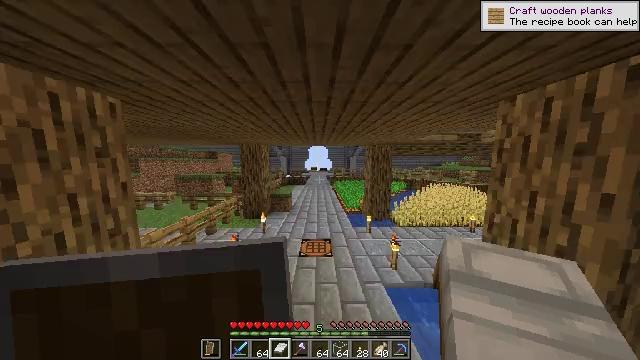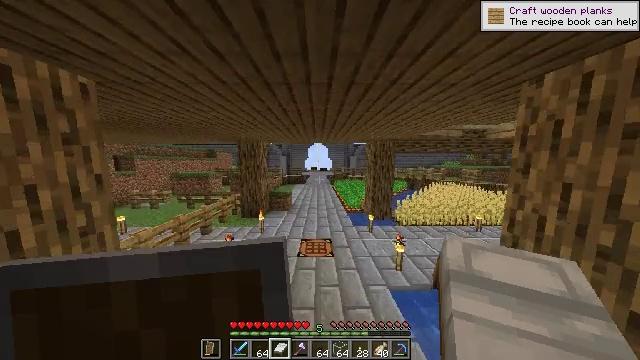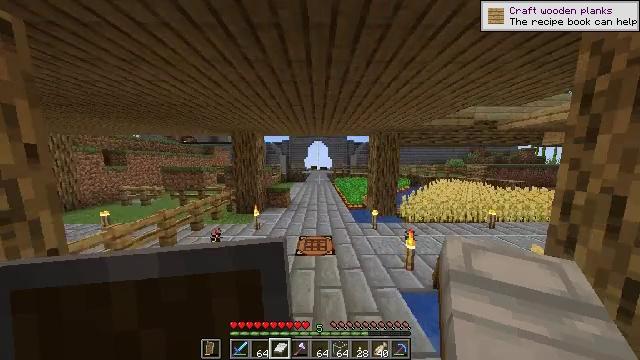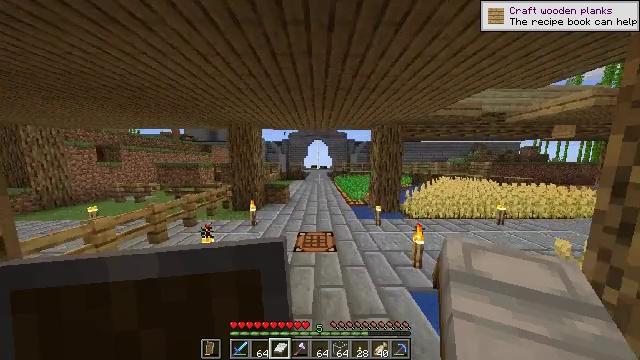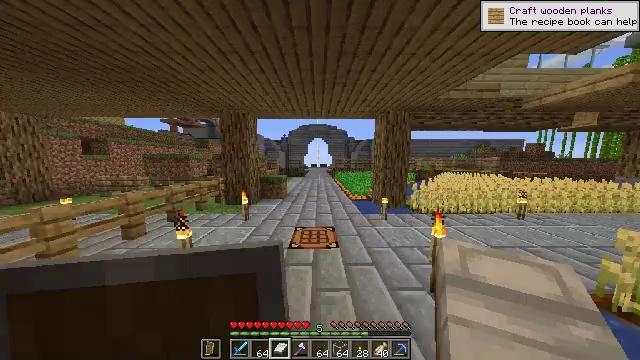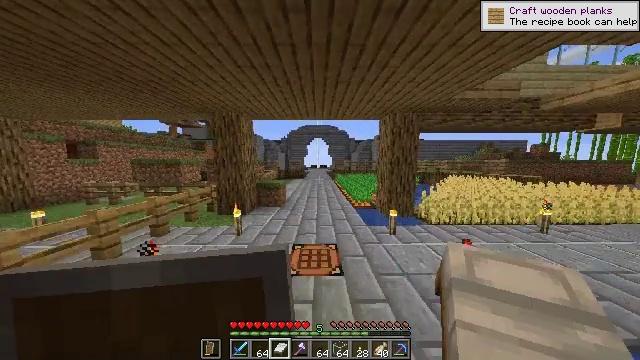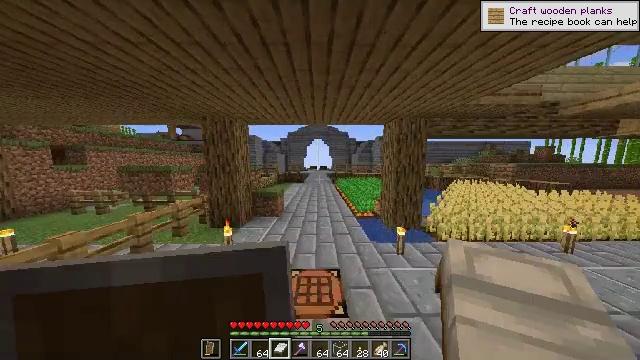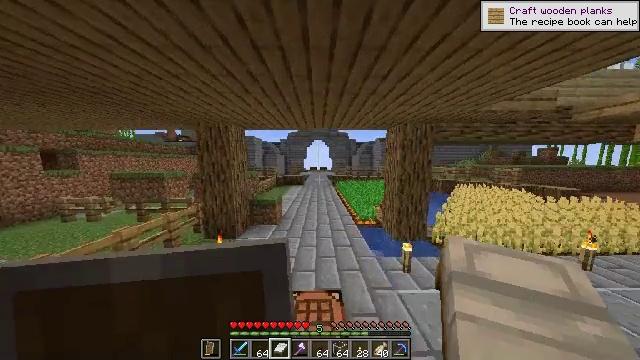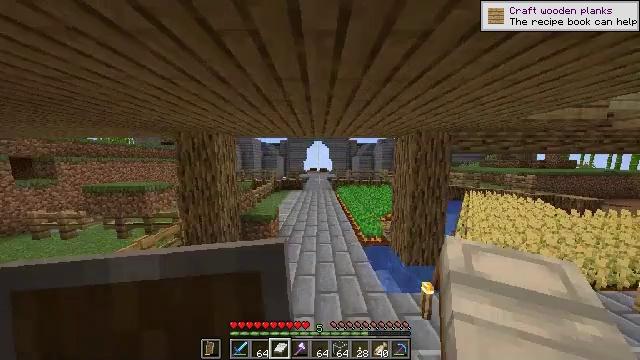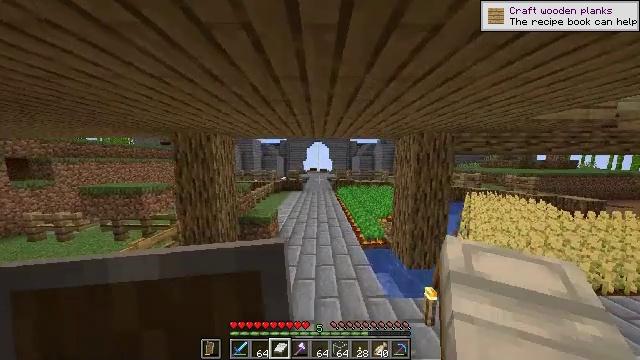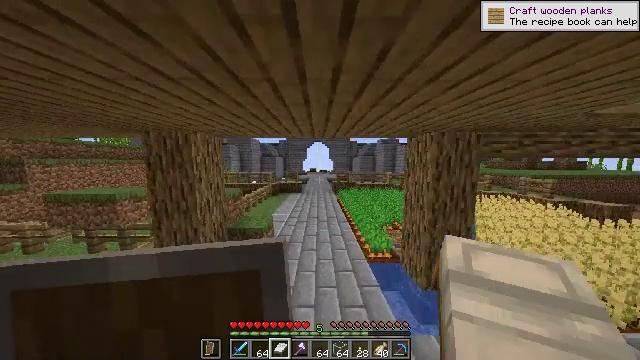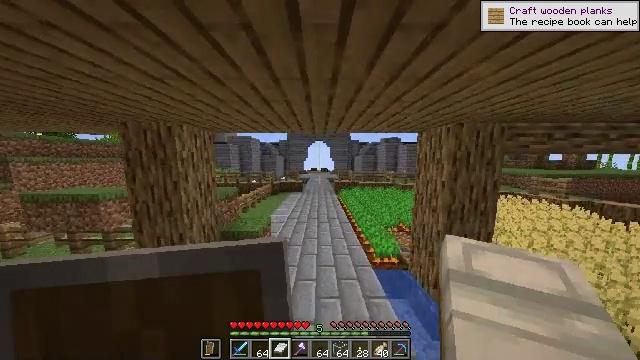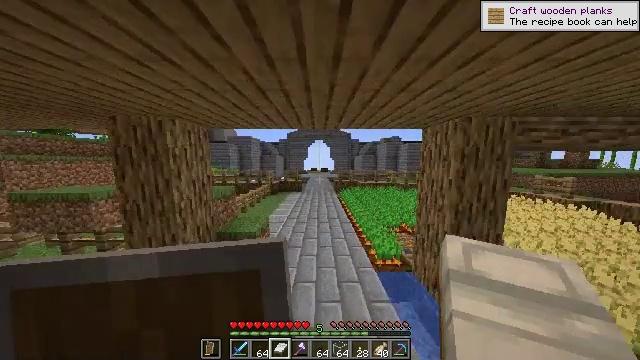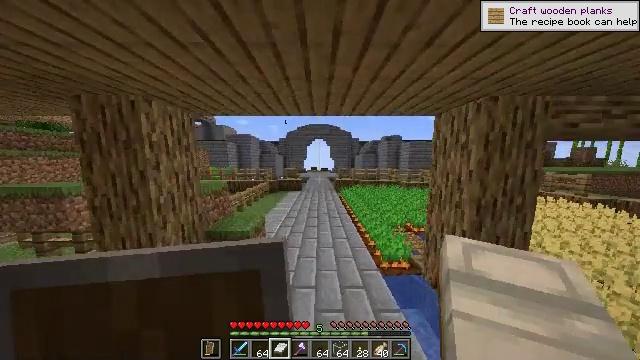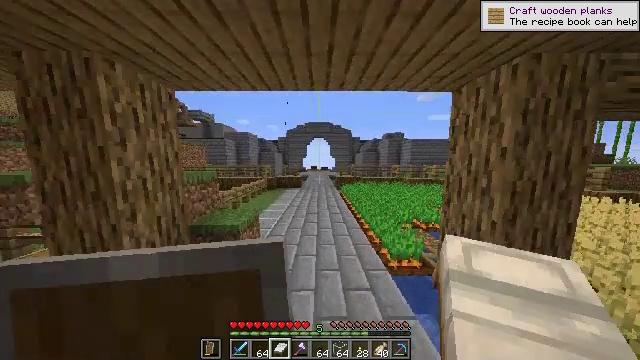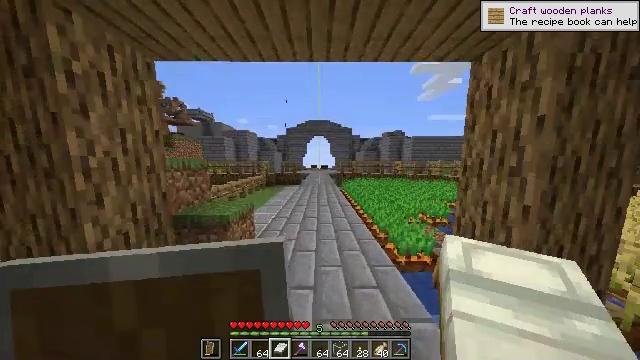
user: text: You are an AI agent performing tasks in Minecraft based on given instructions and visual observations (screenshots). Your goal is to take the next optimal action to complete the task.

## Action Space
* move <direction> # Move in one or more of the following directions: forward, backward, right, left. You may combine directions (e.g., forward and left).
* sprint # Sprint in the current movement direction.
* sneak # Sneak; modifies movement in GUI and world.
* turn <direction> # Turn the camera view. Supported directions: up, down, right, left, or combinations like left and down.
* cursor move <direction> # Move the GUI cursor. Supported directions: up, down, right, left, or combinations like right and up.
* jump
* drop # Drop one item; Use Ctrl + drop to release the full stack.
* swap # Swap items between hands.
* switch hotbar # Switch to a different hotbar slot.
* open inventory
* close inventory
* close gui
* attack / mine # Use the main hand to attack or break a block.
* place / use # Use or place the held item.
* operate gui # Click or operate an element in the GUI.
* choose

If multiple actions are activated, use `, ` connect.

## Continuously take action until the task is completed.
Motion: motion action
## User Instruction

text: Create iron bars from iron ingots in the crafting table.
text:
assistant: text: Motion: move forward, jump
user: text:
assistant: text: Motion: move forward, jump
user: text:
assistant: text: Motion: move forward, jump
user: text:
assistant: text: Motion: move forward, jump
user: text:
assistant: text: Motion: move forward, jump
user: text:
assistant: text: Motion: move forward, jump
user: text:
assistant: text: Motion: move forward, jump
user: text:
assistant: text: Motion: move forward, jump
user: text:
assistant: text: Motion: move forward, jump
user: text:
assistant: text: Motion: move forward, jump
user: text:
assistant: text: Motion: move forward, jump
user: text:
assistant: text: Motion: move forward, jump
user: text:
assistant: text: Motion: move forward, jump
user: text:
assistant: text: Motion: move forward, jump
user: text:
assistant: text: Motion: move forward, jump
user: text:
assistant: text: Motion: move forward, jump
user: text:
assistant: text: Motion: move forward, jump
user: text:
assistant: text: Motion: move forward, jump
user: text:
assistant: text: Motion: move forward, jump
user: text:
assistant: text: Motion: move forward, jump
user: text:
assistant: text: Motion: move forward, jump
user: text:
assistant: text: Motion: move forward, jump
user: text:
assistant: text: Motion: move forward, jump
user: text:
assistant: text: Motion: move forward, jump
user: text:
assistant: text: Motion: move forward, jump
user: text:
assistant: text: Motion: move forward, jump
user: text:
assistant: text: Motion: move forward, jump
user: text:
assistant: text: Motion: move forward, jump
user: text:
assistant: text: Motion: move forward, turn left, jump
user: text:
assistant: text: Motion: move forward, jump